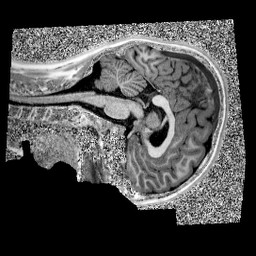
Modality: UNIT1
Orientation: sagittal
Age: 11
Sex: male
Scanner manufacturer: siemens
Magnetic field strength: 3 T
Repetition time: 4 s
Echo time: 0.00299 s